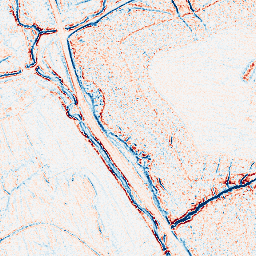
Category: edge_preserving
Decomposition family: bilateral
Decomposition parameters: d: 5
sigma_color: 50
sigma_space: 25
Upsampling method: bilinear
Upsampling parameters: scale: 8
Upsampling scale: 8